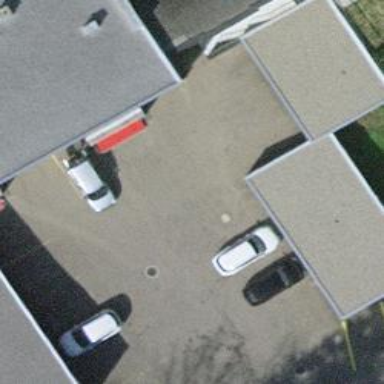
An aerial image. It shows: Group of garages.